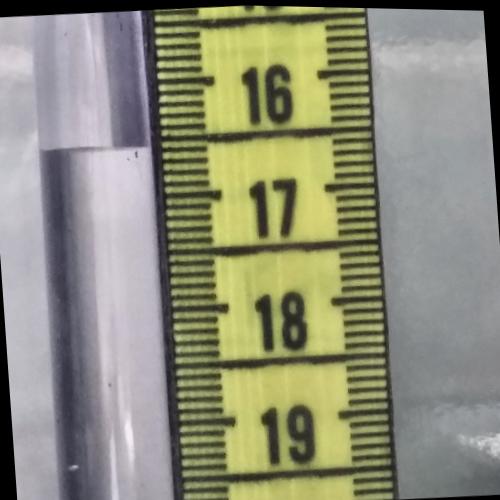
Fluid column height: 16.6 cm